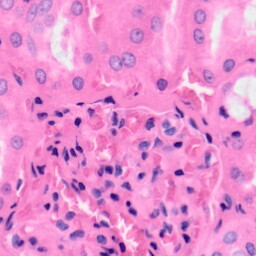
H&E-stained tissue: Kidney